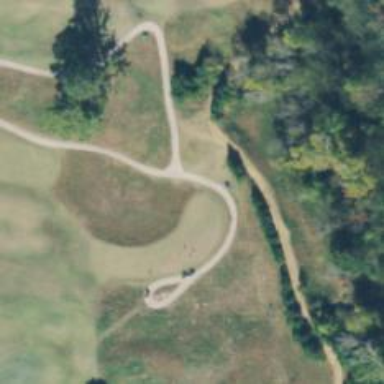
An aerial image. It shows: Pathway for golf carts.